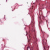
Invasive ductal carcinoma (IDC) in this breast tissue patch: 0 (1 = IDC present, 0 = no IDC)